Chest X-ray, AP view. Patient: 3 years old, sex F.
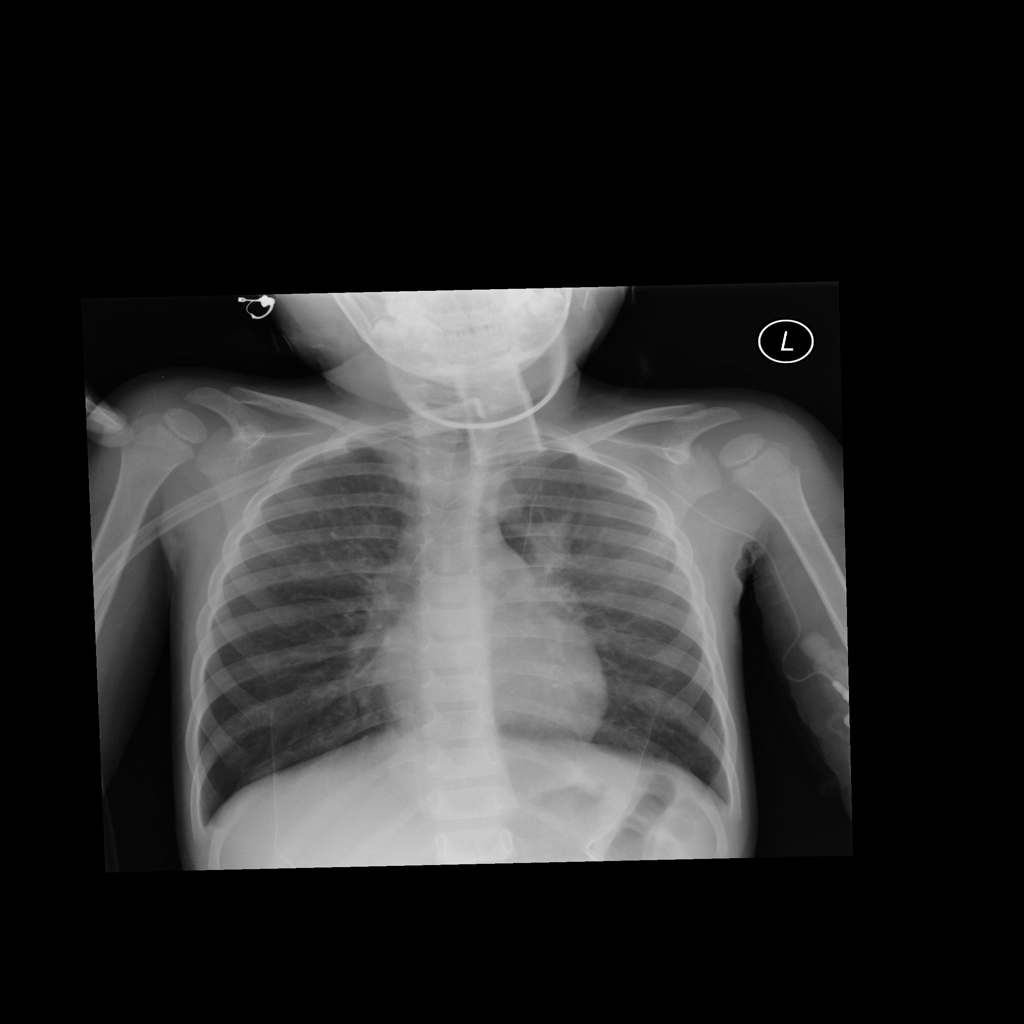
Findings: Consolidation, Infiltration, Pneumonia